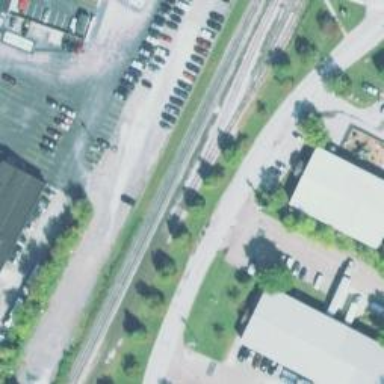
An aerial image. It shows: Rail spur service.